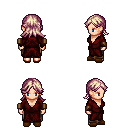
a pixel art fantasy rpg character, female body template, human, light skin, red robe, robe skirt, white blonde loose hair, leather bracers, brown slippers, four views (front, back, left, right), 2x2 character sprite sheet, small pixel art, hard edges, no anti-aliasing